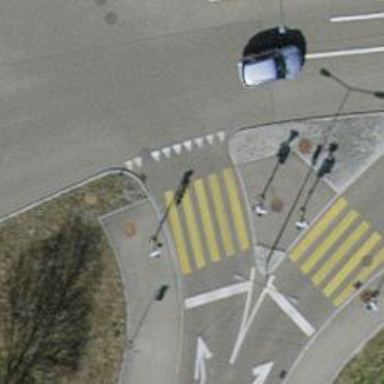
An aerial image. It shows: Road with traffic signals at the crossing.